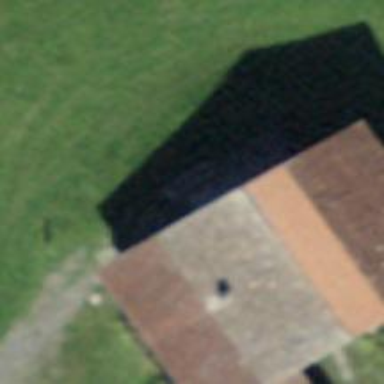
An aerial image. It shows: Farm building.